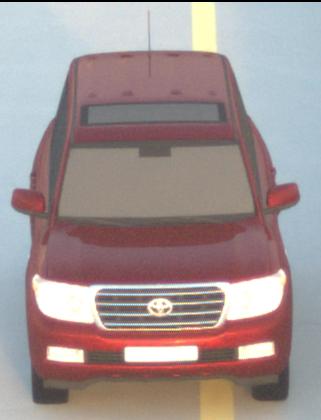
Make: Toyota
Model: Land Cruiser V8 4.7
Detailed model: Land Cruiser V8 (J20)
Model produced from: 2008/03
Model produced until: 2009/11
Doors: 5
Color: red
Road condition: dry road
Daytime: sunrise or sunset
Contrast: medium contrast